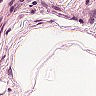
Metastatic tissue present: no